Question: The code shown below shows a method 'Get' which gets string 'search' with default value: '""'.

How can the value possibly be null when 'search' has a non-null default value and is never changed?
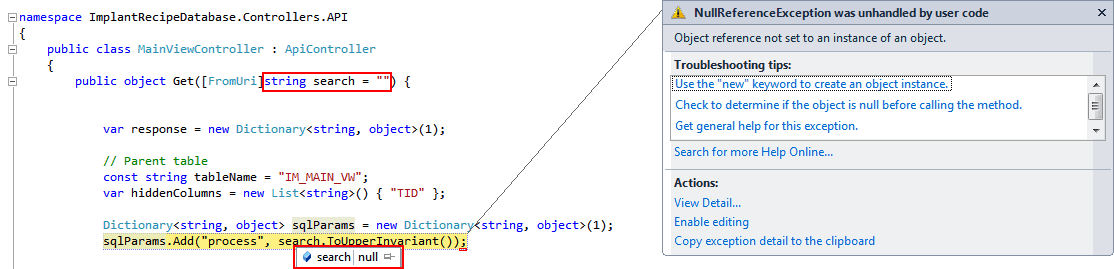
Answer: > How can the value possibly be null when search has a non-null default value and is never changed?
If you explicitly pass 'null' to the method (or a variable which is null), the default is not used.
The default value is only used if you call the method the parameter in place, in which case the compiler "fills in" the default value for you. If you call the method with something, including 'null' or a object variable which is 'null', you will get a null value there.